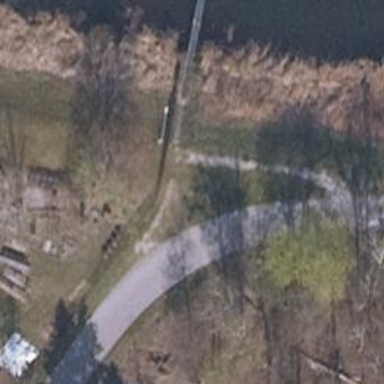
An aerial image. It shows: Path made of metal.